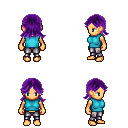
a pixel art fantasy rpg character, female body template, human, tanned skin, teal sleeveless shirt, metal pants, purple loose hair, four views (front, back, left, right), 2x2 character sprite sheet, small pixel art, hard edges, no anti-aliasing